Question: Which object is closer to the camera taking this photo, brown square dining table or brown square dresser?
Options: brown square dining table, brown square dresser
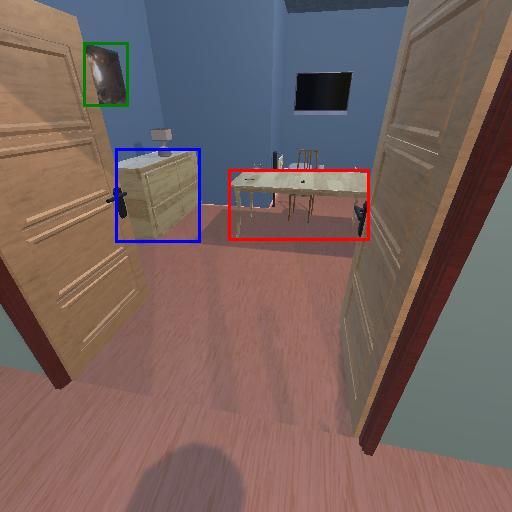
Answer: brown square dining table